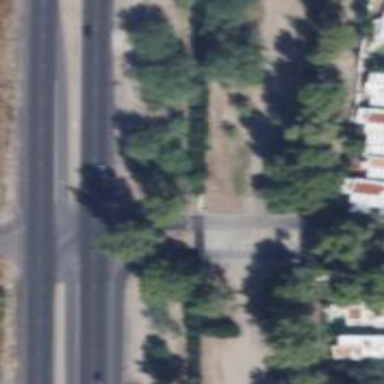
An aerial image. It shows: Residential road with bridge.